Question: I defined a Collection in the model.js like this:
'''
People = new Meteor.Collection("people");
'''
Here's the code in main.js:
'''
function test2(){
console.log(JSON.stringify(People.find().fetch()));
setTimeout(test2,5000)
}
if (Meteor.isServer) {
if(People.find().fetch().length === 0){
var tom = {name:"Tom",age:18};
People.insert(tom);
}
Meteor.startup(function () {
test2();
});
}
'''
Here are the errors I get:

I want to Meteor execute some CRUD on the Collection automatically at set intervals. So I'm using 'setTimeOut', but it seems to be difficult.
Any idea about what I am doing wrong?
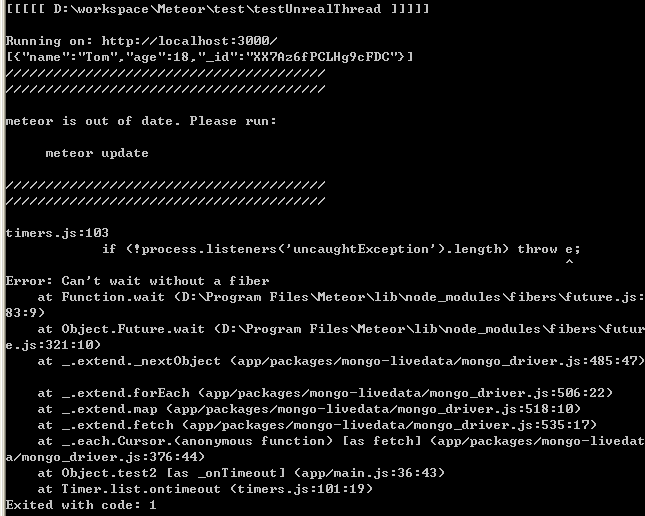
Answer: Use <URL> instead:
'''
Meteor.setTimeout(test2,5000)
'''
On the server meteor code is run using fibers to let your write synchronous code, javascript's timeout has to let its callback fire in a fiber too, especially if it contains meteor code.